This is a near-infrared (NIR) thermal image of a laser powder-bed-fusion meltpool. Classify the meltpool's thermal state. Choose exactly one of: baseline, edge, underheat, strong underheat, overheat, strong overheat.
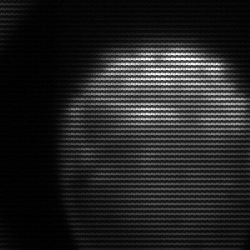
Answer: edge